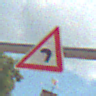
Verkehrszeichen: KurveLinks
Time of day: Midday
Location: Outdoor (Suburban)
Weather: PartlyCloudy
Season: NotSpecified
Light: Natural